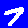
Digit: 7